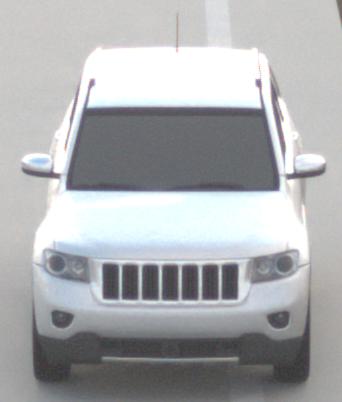
Make: Jeep
Model: Grand Cherokee
Detailed model: WK2
Model produced from: 2010
Model produced until: 2021
Doors: 5
Color: white
Road condition: dry road
Daytime: sunrise or sunset
Contrast: low contrast